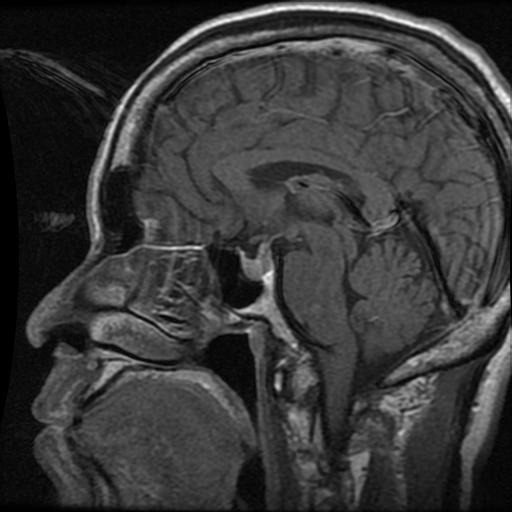
Label: pituitary